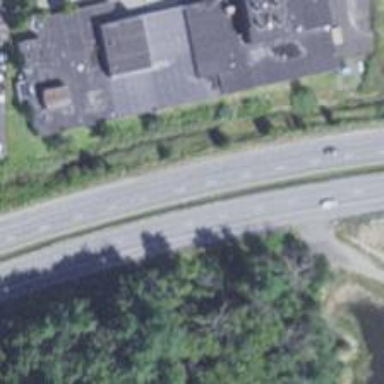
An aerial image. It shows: Asphalt motorway.